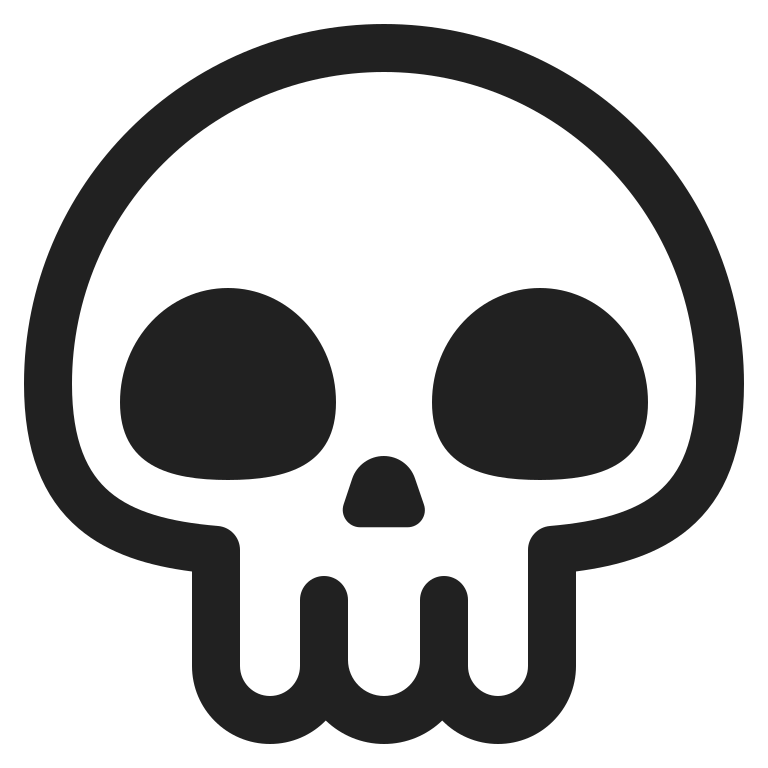
skull high contrast